Question: I'm trying to create a python flask script that will add a row to a database. Here's my code:
'main.py':
'''
import json
import sys
from flask import Flask, request
from app.config import DB
from app.items.items import ItemsAPI
from app.users.accounts import AccountsAPI
from app.users.customers import CustomersAPI
app = Flask(__name__)
db = DB()
app.register_blueprint(ItemsAPI)
app.register_blueprint(CustomersAPI)
app.register_blueprint(AccountsAPI)
@app.route('/home')
def hello_world():
return "Welcome to Omnimoda."
@app.route('/dbtest', methods=['GET'])
def hello_database():
q_sql = "SELECT SCHEMA_NAME FROM INFORMATION_SCHEMA.SCHEMATA WHERE SCHEMA_NAME = %s"
a_sql = ("omnimoda",)
test_request = db.query(q_sql, a_sql)
result_request = test_request.fetchall()
if (result_request is None):
return "Database does not exist."
else:
return "Database exists."
if __name__ == '__main__':
app.run(host = '0.0.0.0', debug=True)
'''
'customers.py':
'''
from flask import Flask, request, jsonify, json, Blueprint
#from time import mktime
from json import dumps
from datetime import datetime
from app.config import DB
CustomersAPI = Blueprint('CustomersAPI', __name__)
db = DB()
@CustomersAPI.route('/customers/addtest', methods=['POST'])
def add_test():
first_name = request.form['first_name']
last_name = request.form['last_name']
birthdate = request.form['birthdate']
email = request.form['email']
gender = request.form['gender']
occupation = request.form['occupation']
address = request.form['address']
others = request.form['others']
q_add_one = "INSERT INTO 'customer_info' ('first_name', 'last_name', 'birthdate', 'init_email', 'gender', 'occupation', 'address', 'others') VALUES (%s,%s,%s,%s,%s,%s,%s,%s)"
a_add_one = (first_name, last_name, birthdate, email, gender, occupation, address, others)
items_add = db.commit_ret_lastrow(q_add_one, a_add_one)
return items_add
'''
And finally, my 'config.py':
'''
from flask import Flask
import MySQLdb
class DB:
conn = None
def connect(self):
self.conn = MySQLdb.connect(host="localhost", user="lance", passwd="lance", db="omnimoda")
self.conn.autocommit(True)
def query(self, sql, values):
try:
print values
self.connect()
cursor = self.conn.cursor()
cursor.execute(sql, values)
return cursor
except Exception, e:
return e
def commit_ret_lastrow(self, sql, values):
try:
self.connect()
cursor = self.conn.cursor()
cursor.execute(sql, values)
return cursor.lastrowid
except Exception, e:
return e
'''
Unfortunately, upon testing it in CocoaRestClient, via 'http://127.0.0.1:5000/customers/addtest':

I get the following unhelpful error:
'''
127.0.0.1 - - [30/Jun/2015 22:04:22] "POST /customers/addtest HTTP/1.1" 500 -
Traceback (most recent call last):
File "/Library/Python/2.7/site-packages/flask/app.py", line 1836, in __call__
return self.wsgi_app(environ, start_response)
File "/Library/Python/2.7/site-packages/flask/app.py", line 1820, in wsgi_app
response = self.make_response(self.handle_exception(e))
File "/Library/Python/2.7/site-packages/flask/app.py", line 1403, in handle_exception
reraise(exc_type, exc_value, tb)
File "/Library/Python/2.7/site-packages/flask/app.py", line 1817, in wsgi_app
response = self.full_dispatch_request()
File "/Library/Python/2.7/site-packages/flask/app.py", line 1478, in full_dispatch_request
response = self.make_response(rv)
File "/Library/Python/2.7/site-packages/flask/app.py", line 1577, in make_response
rv = self.response_class.force_type(rv, request.environ)
File "/Library/Python/2.7/site-packages/werkzeug/wrappers.py", line 841, in force_type
response = BaseResponse(*_run_wsgi_app(response, environ))
File "/Library/Python/2.7/site-packages/werkzeug/test.py", line 867, in run_wsgi_app
app_iter = app(environ, start_response)
TypeError: 'OperationalError' object is not callable
'''
And I have no idea what's wrong. Can I have some help, please?
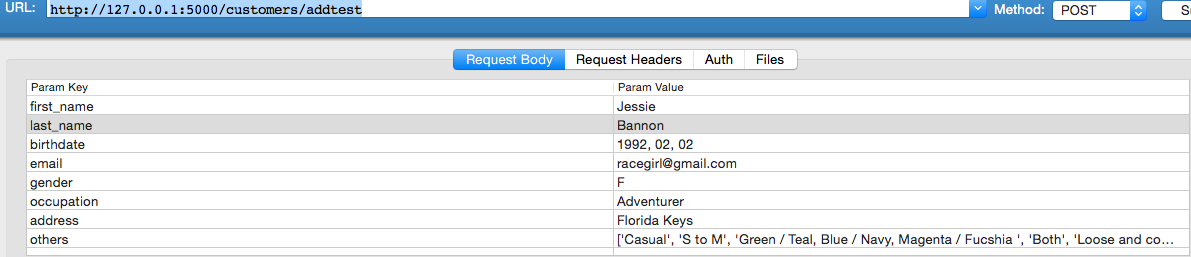
Answer: The last two lines of your query and commit_ret_lastrow methods don't make any sense. If there's an exception, you catch it, and then it. So Flask tries to serve it as your actual app, which it obviously can't do.
Drop those lines, and the try/except completely. You shouldn't be catching all exceptions anyway; maybe, if you're sure, you could catch a specific database exception - eg IntegrityError - but usually you should only catch the ones you know that you can deal with. Otherwise, simply let the exception bubble up, and the framework can log or display it.